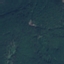
Land use / land cover class: Forest